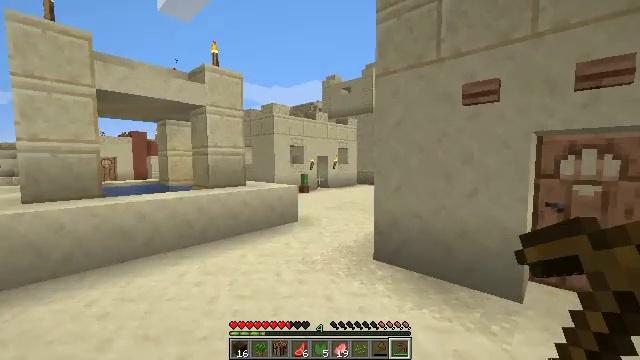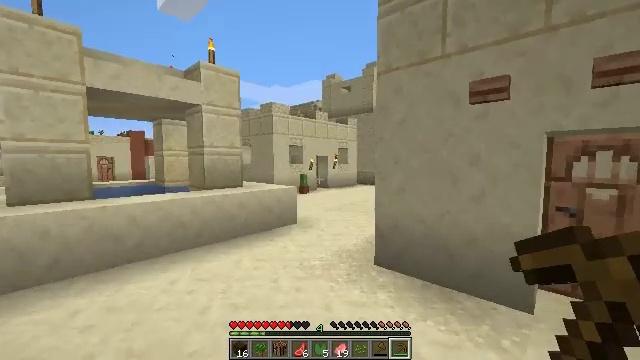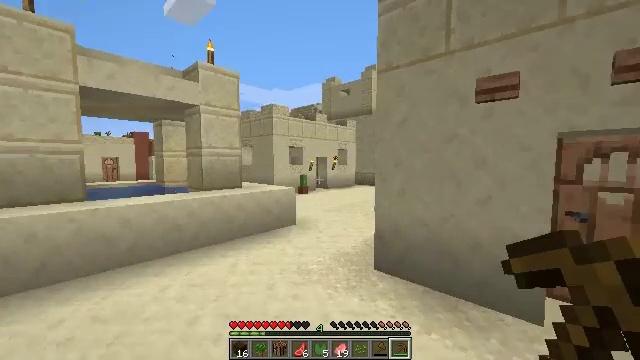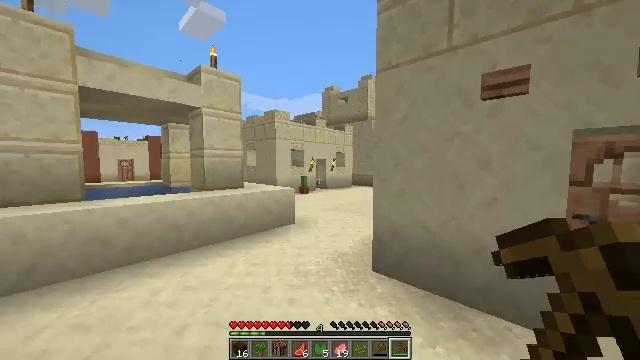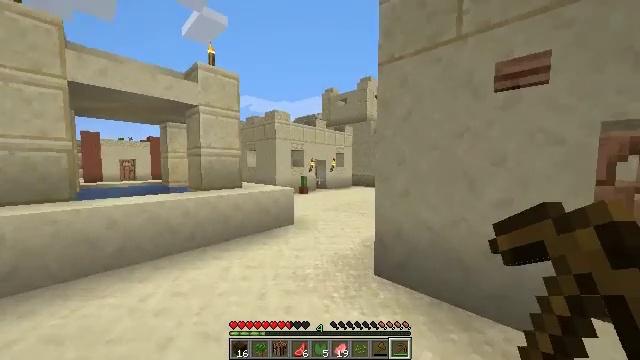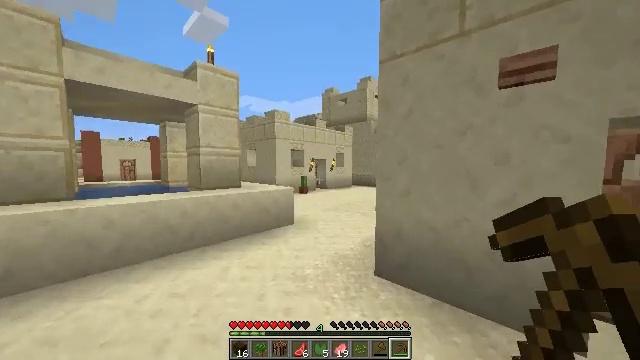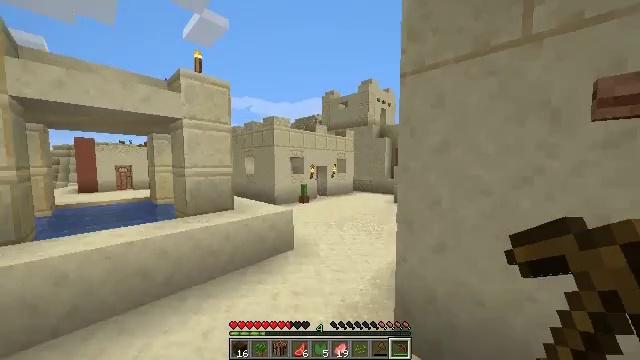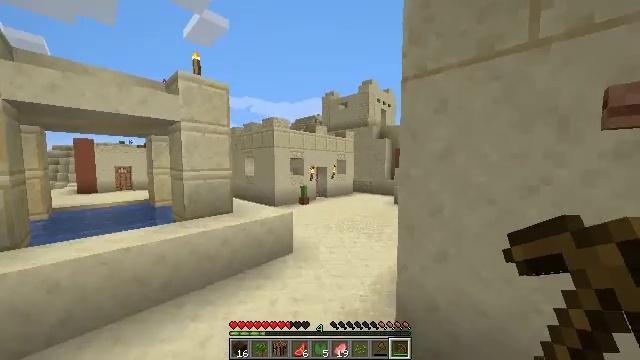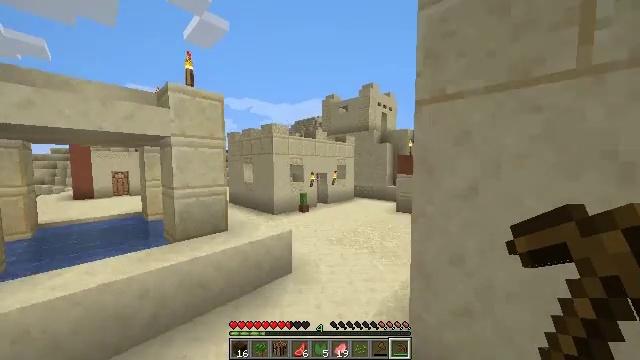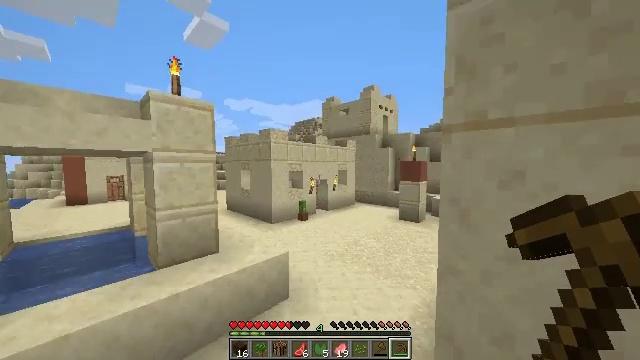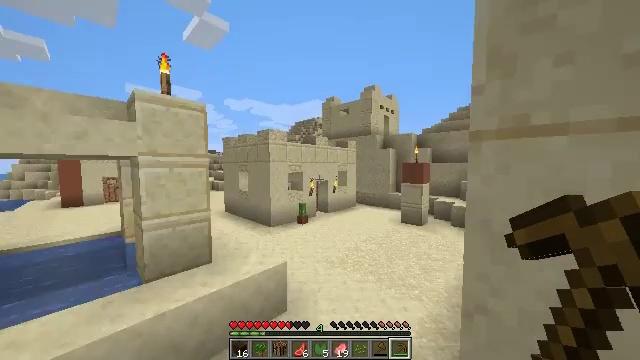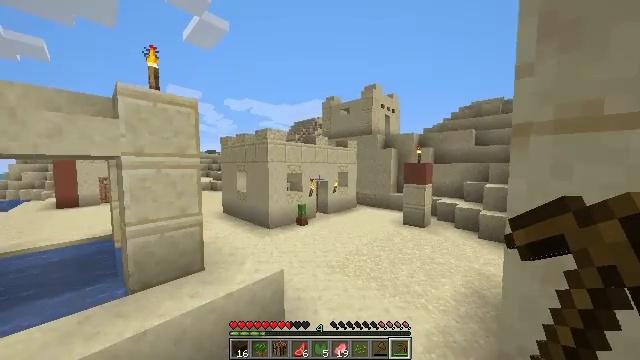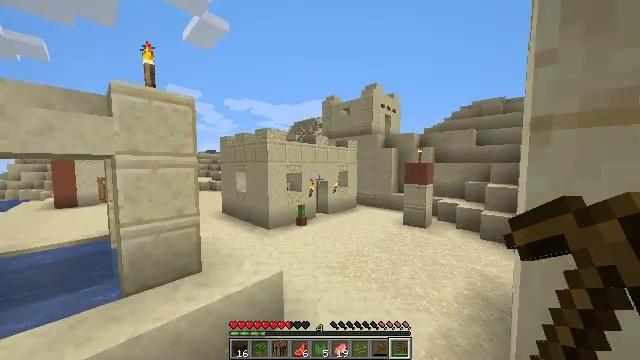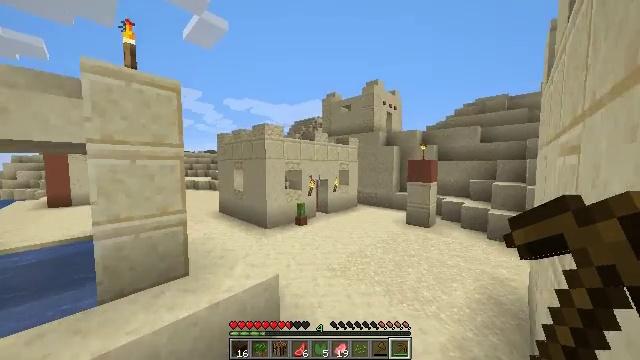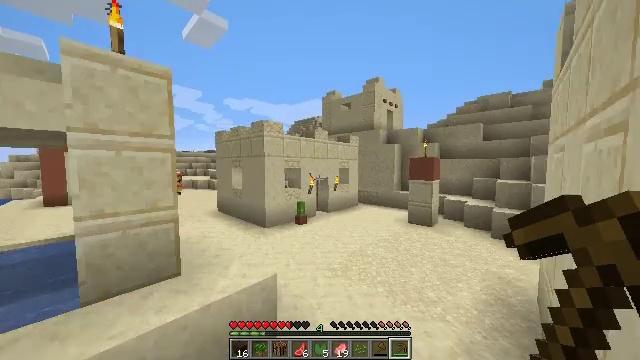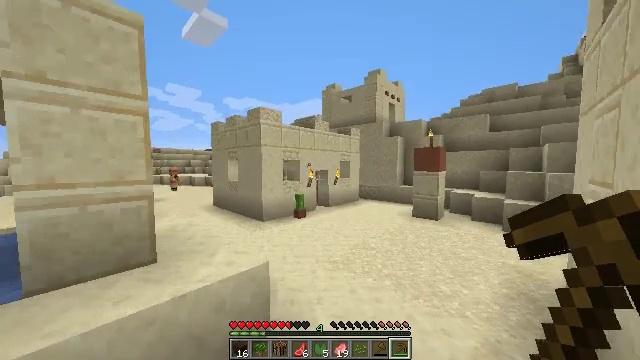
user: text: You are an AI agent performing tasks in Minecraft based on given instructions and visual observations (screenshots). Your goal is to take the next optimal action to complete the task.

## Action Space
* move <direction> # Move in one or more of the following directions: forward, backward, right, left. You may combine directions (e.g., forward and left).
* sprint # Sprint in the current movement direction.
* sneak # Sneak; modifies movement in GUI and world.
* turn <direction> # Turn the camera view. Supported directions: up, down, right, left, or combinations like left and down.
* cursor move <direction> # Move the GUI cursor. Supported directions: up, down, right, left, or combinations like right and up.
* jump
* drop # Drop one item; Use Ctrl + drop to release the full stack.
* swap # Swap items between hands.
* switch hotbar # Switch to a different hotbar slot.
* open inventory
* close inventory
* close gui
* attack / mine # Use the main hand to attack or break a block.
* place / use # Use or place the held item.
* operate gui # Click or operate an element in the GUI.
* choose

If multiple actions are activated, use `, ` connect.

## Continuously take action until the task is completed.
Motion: motion action
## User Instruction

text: Attack the potted cactus to pick it up.
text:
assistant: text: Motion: move forward, sprint
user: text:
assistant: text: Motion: move forward, sprint
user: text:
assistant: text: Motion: move forward, sprint
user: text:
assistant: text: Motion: move forward, sprint
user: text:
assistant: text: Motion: move forward
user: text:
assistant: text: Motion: move forward, jump
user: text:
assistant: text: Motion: move forward, jump
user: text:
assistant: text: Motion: move forward, jump
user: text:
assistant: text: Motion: move forward, jump
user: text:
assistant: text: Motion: move forward, jump
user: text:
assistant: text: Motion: move forward, jump
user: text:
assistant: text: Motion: move forward, jump
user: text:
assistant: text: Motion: move forward, jump
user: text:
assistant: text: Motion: move forward
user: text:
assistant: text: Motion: move forward
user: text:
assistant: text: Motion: move forward, jump
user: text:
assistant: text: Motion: move forward, jump
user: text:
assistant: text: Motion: move forward, jump
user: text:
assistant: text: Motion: move forward, jump
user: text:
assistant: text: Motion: move forward, jump
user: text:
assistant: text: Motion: move forward, jump
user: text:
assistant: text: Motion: move forward, jump
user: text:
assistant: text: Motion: move forward, jump
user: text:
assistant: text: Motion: move forward
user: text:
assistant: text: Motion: move forward, turn left and down
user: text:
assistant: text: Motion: move forward, turn left and down
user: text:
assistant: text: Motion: move forward, turn left and down
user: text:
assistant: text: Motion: move forward, turn left
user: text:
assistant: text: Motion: move forward, turn left
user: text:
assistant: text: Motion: move forward, jump